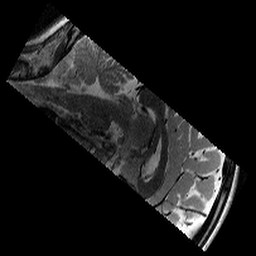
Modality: T2w
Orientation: sagittal
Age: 10
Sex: male
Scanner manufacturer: siemens
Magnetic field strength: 3 T
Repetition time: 9.23 s
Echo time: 0.067 s